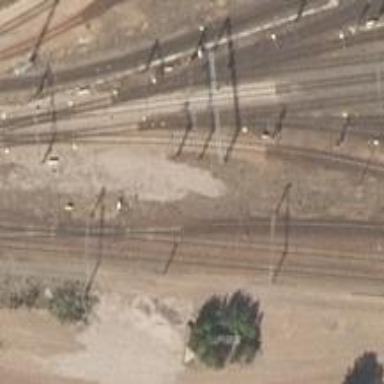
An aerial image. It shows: Railway signal.